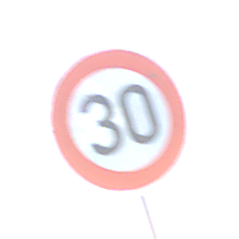
Verkehrszeichen: Geschwindigkeit30
Umgebung: Outdoor, Nature
Tageszeit: SunriseSunset
Wetter: Clear
Licht: Natural
Jahreszeit: NotSpecified
Kontrast: LowContrast